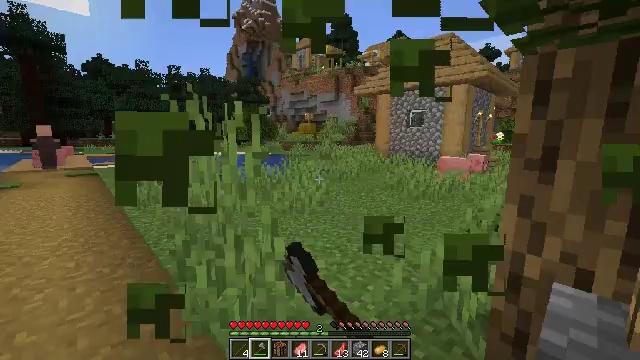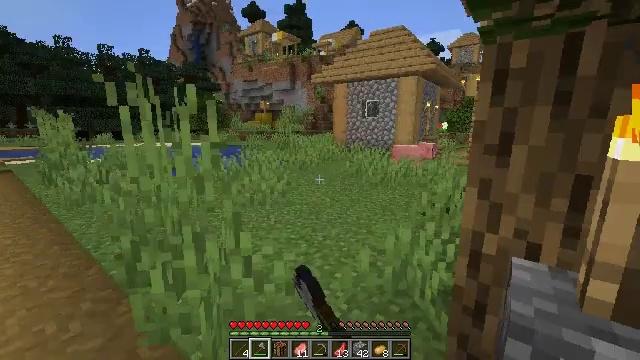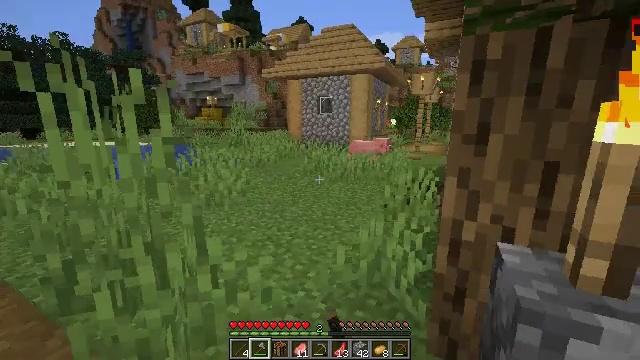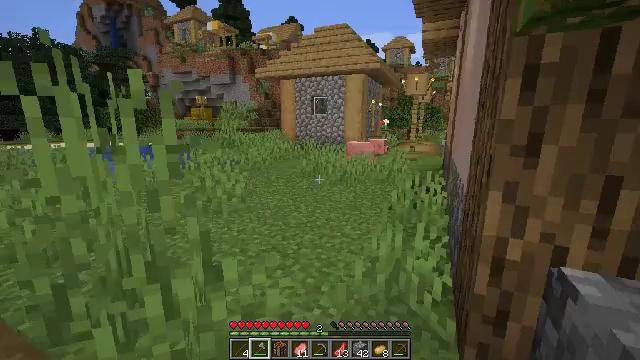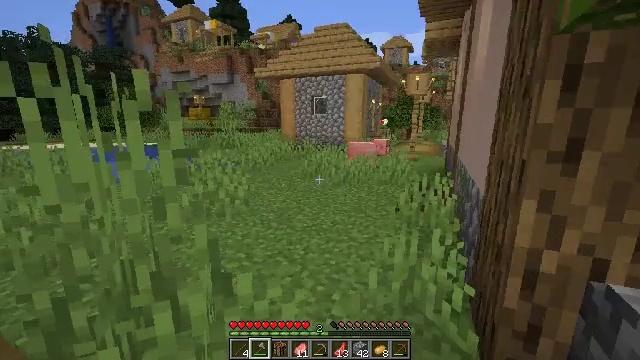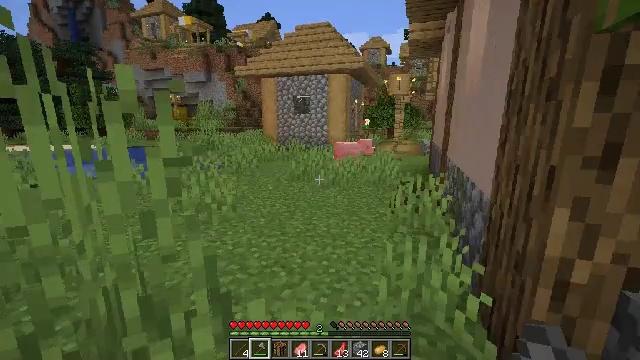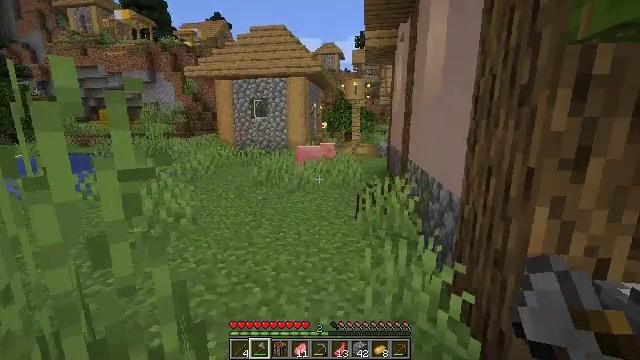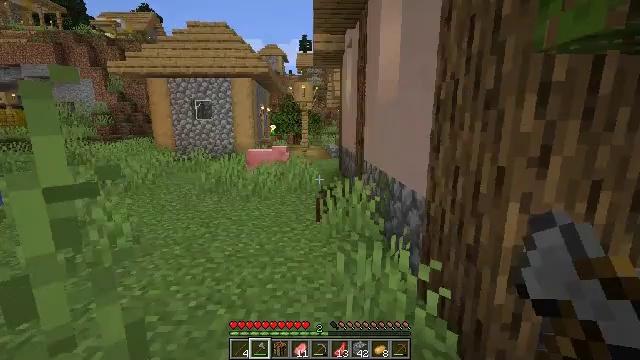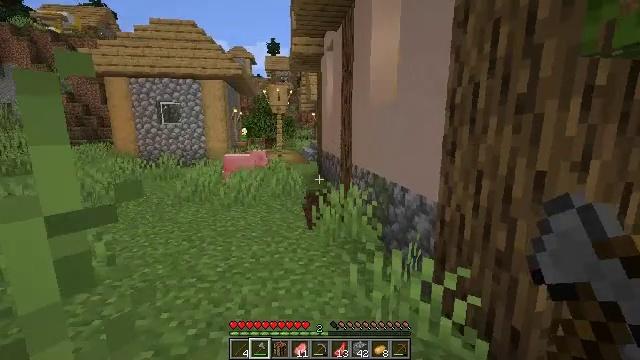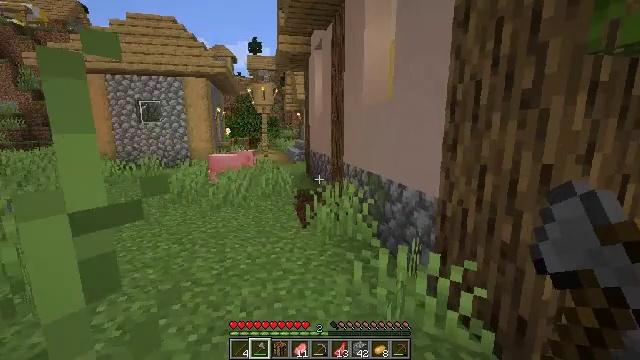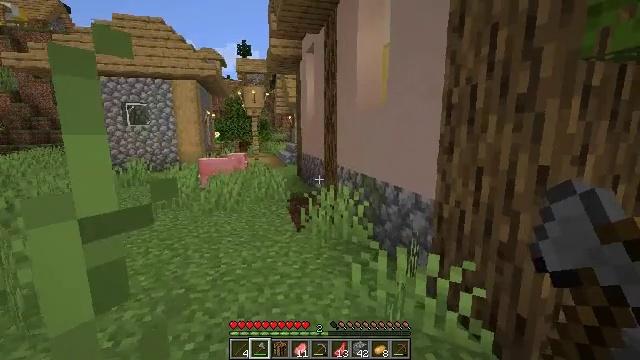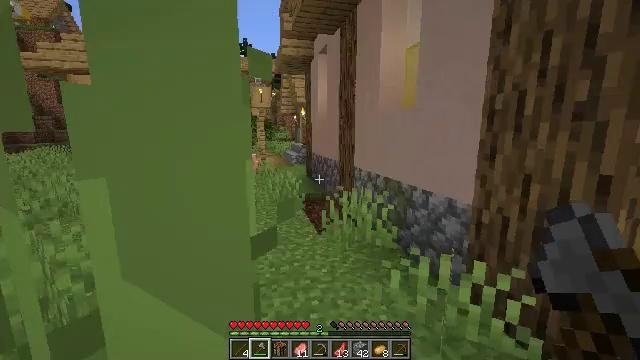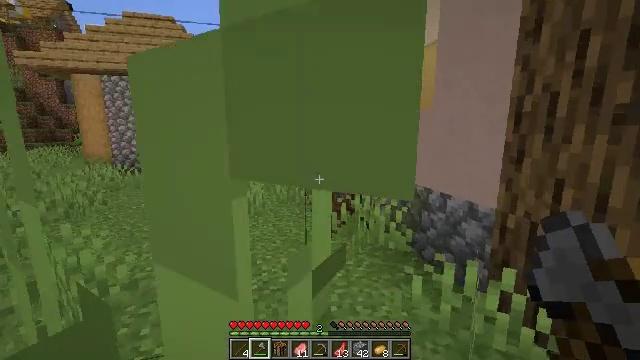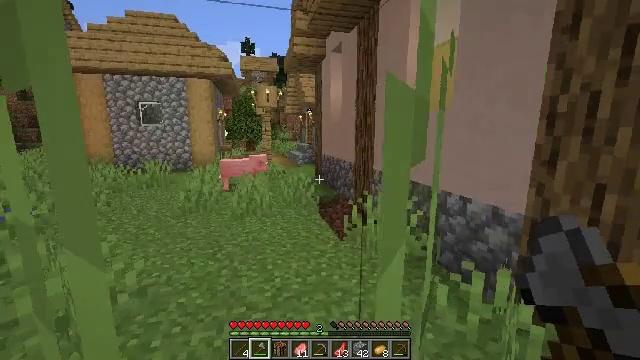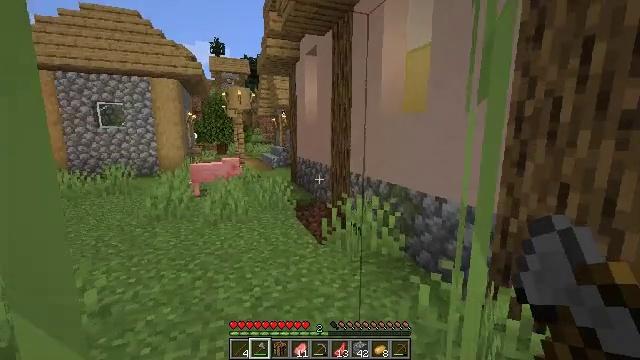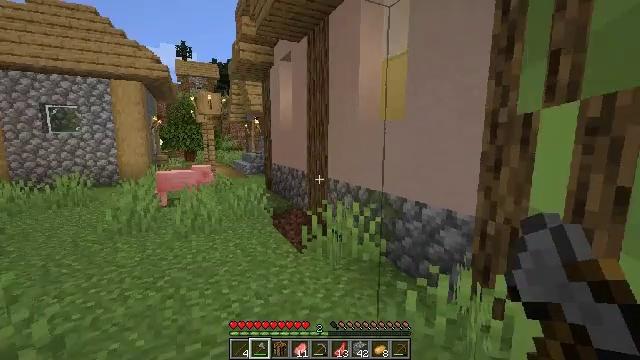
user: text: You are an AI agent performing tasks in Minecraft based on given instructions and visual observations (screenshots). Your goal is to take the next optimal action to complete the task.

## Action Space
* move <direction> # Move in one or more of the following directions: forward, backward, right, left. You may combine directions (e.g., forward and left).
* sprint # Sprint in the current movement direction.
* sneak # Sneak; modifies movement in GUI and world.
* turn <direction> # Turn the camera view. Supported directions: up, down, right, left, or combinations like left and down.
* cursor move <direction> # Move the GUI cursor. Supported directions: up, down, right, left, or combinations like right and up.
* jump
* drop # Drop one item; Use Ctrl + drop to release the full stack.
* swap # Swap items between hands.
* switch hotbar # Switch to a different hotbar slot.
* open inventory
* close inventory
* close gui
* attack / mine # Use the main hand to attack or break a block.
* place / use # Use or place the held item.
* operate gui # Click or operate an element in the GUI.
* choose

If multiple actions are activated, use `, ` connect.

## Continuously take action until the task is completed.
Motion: motion action
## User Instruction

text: Attack the white terracotta to collect it.
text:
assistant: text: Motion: move forward and move left, turn right and down, attack / mine
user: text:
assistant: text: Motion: move forward and move left, turn right, attack / mine
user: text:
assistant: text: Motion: move forward and move left, turn right, attack / mine
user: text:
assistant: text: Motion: move forward and move left, attack / mine
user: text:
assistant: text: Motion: move forward and move left, turn right, attack / mine
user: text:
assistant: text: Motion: move forward and move left, turn right, attack / mine
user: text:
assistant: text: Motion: move forward and move left, turn right, attack / mine
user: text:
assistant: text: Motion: move left, turn right
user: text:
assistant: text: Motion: move left, turn right
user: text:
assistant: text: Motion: move left, turn right
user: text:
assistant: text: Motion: move left
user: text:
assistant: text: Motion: move forward and move left
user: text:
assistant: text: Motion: move forward and move left
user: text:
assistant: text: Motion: move forward and move left, turn right
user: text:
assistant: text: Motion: move forward and move left, turn right and up
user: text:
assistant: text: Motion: move forward and move left, turn right
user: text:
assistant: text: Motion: move forward and move left, turn right
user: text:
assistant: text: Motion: move forward and move left, turn right and up
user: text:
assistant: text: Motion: move forward and move left, turn right and up
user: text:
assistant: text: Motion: move forward and move left, turn right
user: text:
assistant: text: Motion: move forward and move left, turn right
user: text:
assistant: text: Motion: move forward and move left
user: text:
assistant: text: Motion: move forward and move left, turn right
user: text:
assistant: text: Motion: move forward and move left, turn right
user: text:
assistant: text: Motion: move forward and move left, turn right and down
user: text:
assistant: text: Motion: move forward, turn right
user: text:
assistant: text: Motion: move forward, turn right
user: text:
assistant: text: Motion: move forward, turn right and down
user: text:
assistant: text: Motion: move forward, turn right
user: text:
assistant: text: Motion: move forward